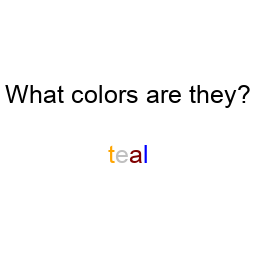
Color: orange, silver, maroon, blue
Color name shown: teal
Background color: white
Question text color: black